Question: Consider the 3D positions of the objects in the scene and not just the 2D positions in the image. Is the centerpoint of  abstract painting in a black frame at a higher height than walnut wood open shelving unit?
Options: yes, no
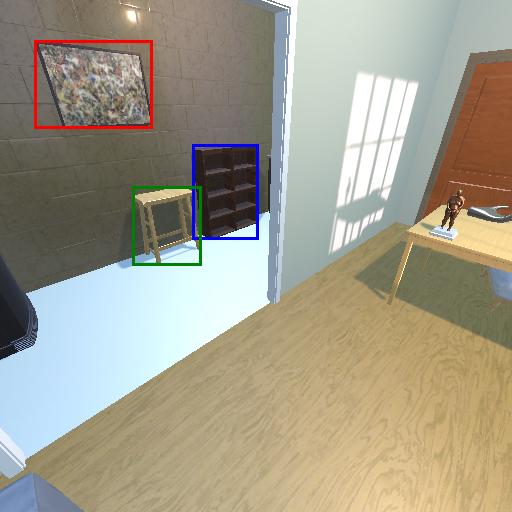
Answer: yes